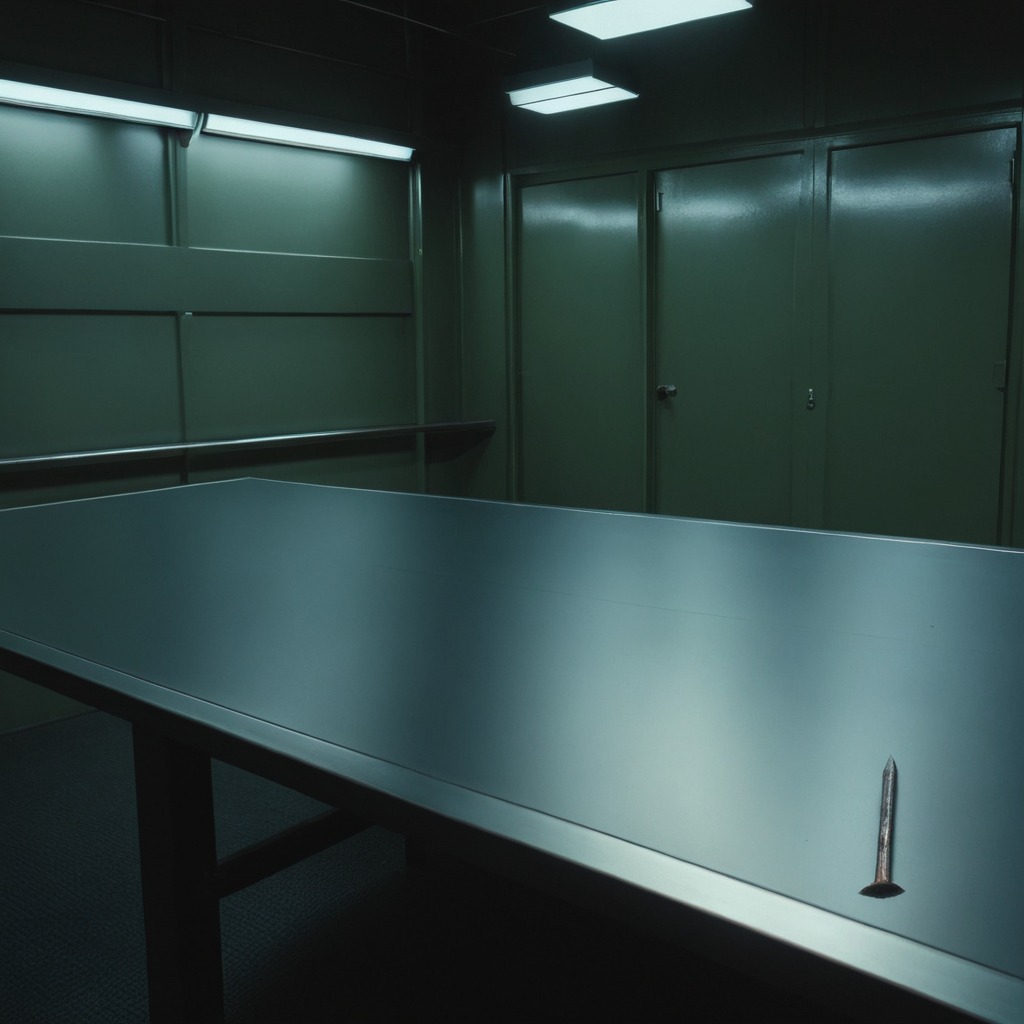
A nail is lying on a clean empty table in a railway signal maintenance room lit by harsh overhead fluorescents.